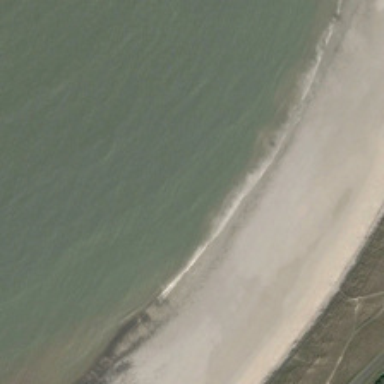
Yellow beach is near a large piece of ocean .